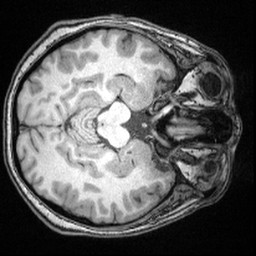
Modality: T1w
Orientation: axial
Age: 27
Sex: female
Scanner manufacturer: siemens
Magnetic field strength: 3 T
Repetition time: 2.4 s
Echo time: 0.00374 s